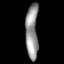
Tissue: lung
Cell type: Endothelial cells
Senescence score: 0.6094
Nuclear area (px): 689
Mean DAPI intensity: 145.929